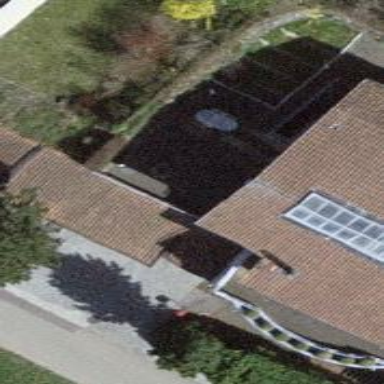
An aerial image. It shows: Garage building.